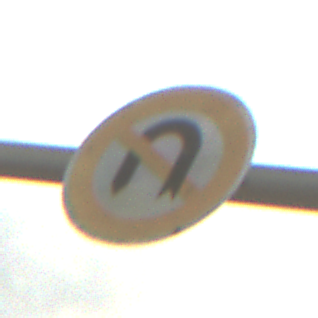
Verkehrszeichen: VerbotWenden
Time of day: SunriseSunset
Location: Outdoor (Suburban)
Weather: PartlyCloudy
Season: NotSpecified
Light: Natural